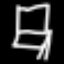
Label: chair